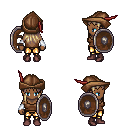
a pixel art fantasy rpg character, female body template, human, dark skin, brown pirate shirt, gold greaves, white blonde unkempt hairstyle, leather cap, white cloth bracers, maroon shoes, shield, four views (front, back, left, right), 2x2 character sprite sheet, small pixel art, hard edges, no anti-aliasing